Current action and preconditions to check: trajectory_clear

Your task: For each precondition in the list above, predict whether it will hold at this action.

Consider the current scene as observed from the mobile robot's camera, and analyze the predicted future states of all dynamic agents (e.g., people, animals, vehicles, or any moving entities) within the NEXT SECOND.

IMPORTANT: Only answer "very likely" if you are absolutely certain—based on strong, clear evidence—that a dynamic agent will violate the precondition in the predicted future state. Do NOT answer "very likely" for unlikely, ambiguous, or low-probability risks.

Ask yourself for each precondition: Is there a high probability, with clear and convincing evidence, that the predicted future states of any dynamic agent will interfere with the predicted future state of the currently executing action within the NEXT SECOND, causing that precondition to fail?

Assess the risk level based on these predictions. Use "likely" or "very likely" if motions create a clear risk of interference.

Use "neutral" or "improbable" if agents are nearby but their predicted paths are clearly diverging or non-conflicting.

Failure Risk Categories: "very improbable", "improbable", "neutral", "likely", "very likely"

Answer Format: Output ONLY the probability_of_failure value from these categories: "very improbable", "improbable", "neutral", "likely", "very likely"

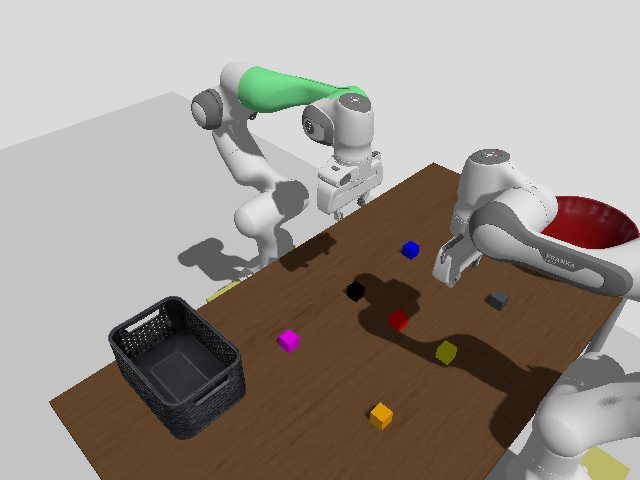

Answer: very improbable